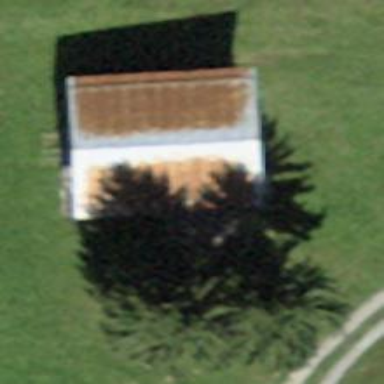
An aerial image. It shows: Bungalow.